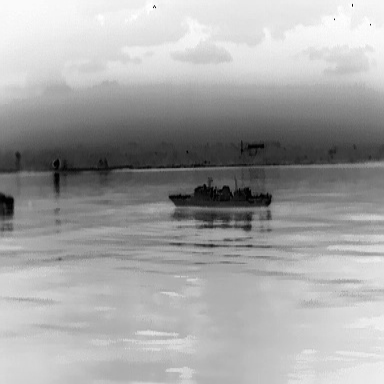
There is a warship in the infrared image.